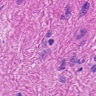
Metastatic tissue present: no